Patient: sex F, age 73
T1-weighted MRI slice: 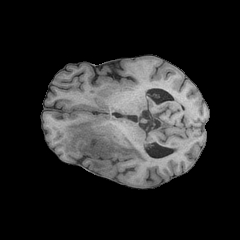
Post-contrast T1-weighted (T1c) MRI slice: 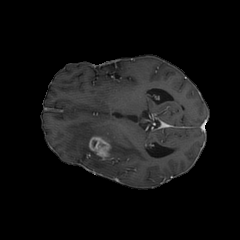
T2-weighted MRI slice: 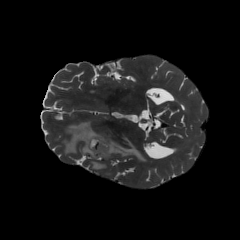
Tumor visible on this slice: yes
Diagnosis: Glioblastoma, IDH-wildtype
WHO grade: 4